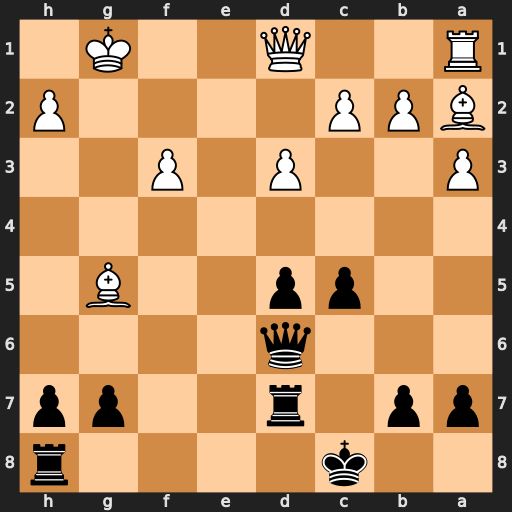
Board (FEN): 2k4r/pp1r2pp/3q4/2pp2B1/8/P2P1P2/BPP4P/R2Q2K1
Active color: b
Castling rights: -
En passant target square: -
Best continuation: Qg6 Qd2 h6